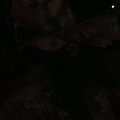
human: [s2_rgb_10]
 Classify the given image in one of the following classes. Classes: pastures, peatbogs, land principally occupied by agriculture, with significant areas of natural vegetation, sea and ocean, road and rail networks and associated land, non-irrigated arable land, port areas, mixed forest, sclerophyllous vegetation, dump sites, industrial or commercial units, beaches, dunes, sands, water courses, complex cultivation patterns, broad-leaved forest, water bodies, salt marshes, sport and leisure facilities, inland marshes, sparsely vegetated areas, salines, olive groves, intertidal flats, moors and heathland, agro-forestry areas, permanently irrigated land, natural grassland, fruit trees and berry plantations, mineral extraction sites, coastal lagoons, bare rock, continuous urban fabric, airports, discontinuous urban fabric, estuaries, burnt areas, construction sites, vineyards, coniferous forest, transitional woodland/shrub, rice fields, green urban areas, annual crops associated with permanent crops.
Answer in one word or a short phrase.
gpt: non-irrigated arable land, coniferous forest, mixed forest